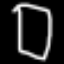
Label: square